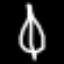
Label: leaf